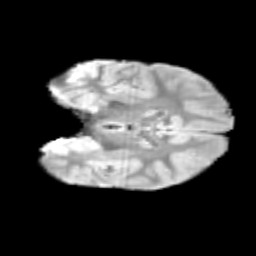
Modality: T2w
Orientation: coronal
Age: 11
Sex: male
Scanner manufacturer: siemens
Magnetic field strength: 3 T
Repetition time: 3.8 s
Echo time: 0.07 s